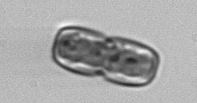
Label: Ephemera